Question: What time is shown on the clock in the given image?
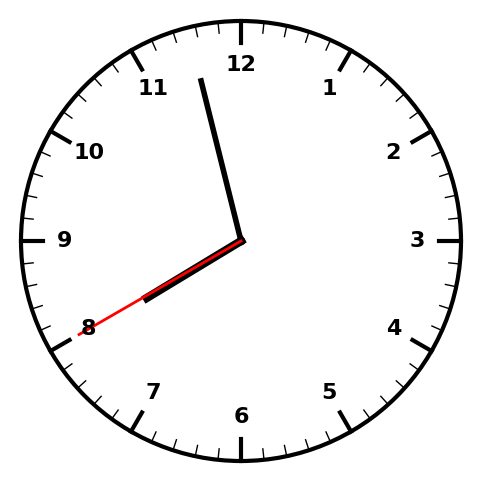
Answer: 07:57:40